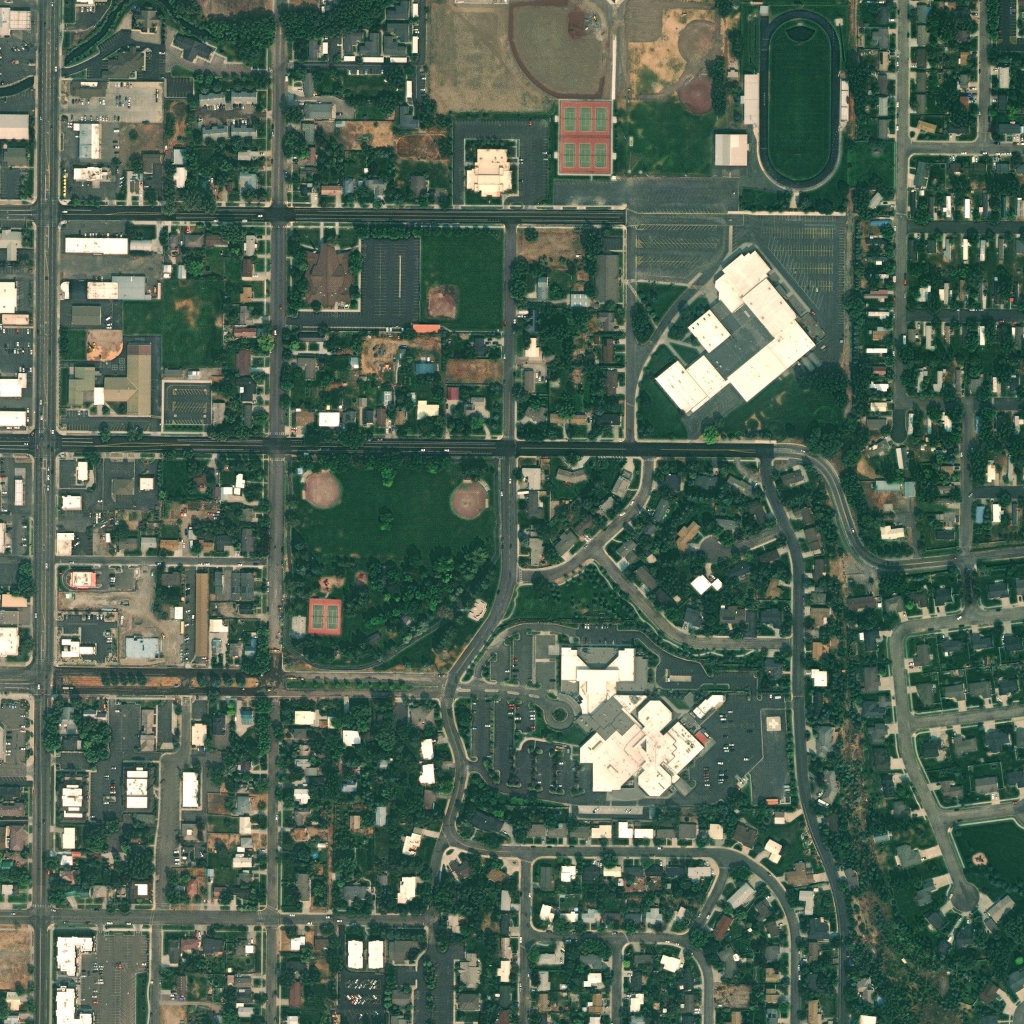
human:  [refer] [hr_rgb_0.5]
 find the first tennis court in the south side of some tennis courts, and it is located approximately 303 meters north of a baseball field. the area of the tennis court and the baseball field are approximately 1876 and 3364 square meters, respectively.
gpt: <box>[[54, 13, 59, 16, 0]]</box>

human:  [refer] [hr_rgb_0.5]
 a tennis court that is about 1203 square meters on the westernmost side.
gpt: <box>[[30, 58, 33, 62, 0]]</box>